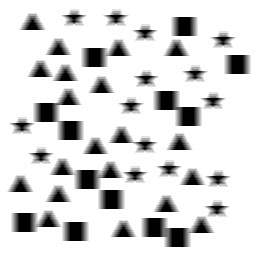
Squares: 13
Triangles: 20
Stars: 15
Total shapes: 48